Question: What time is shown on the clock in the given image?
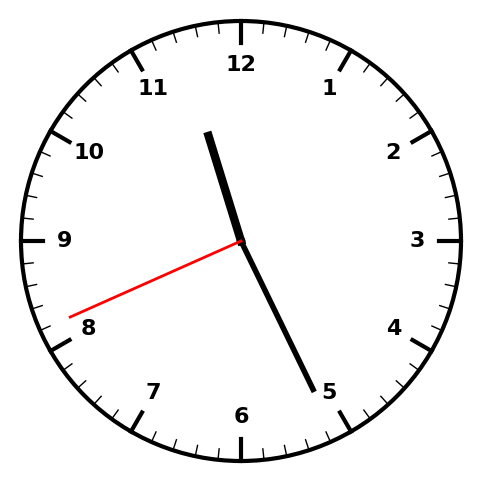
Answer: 11:25:41